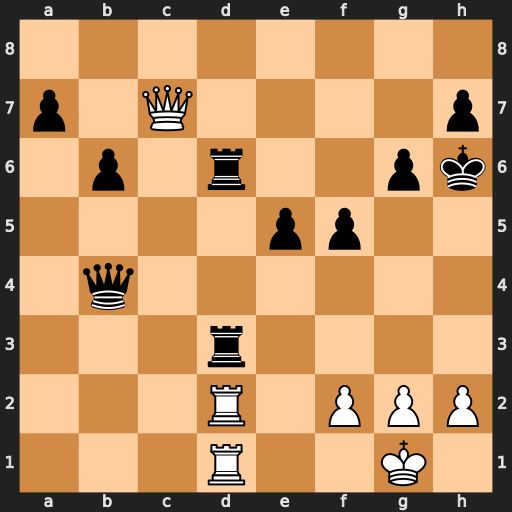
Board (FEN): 8/p1Q4p/1p1r2pk/4pp2/1q6/3r4/3R1PPP/3R2K1
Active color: w
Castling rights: -
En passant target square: -
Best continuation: Rxd3 Rxd3 Qc1+ Qf4 Qxf4+ exf4 Rxd3